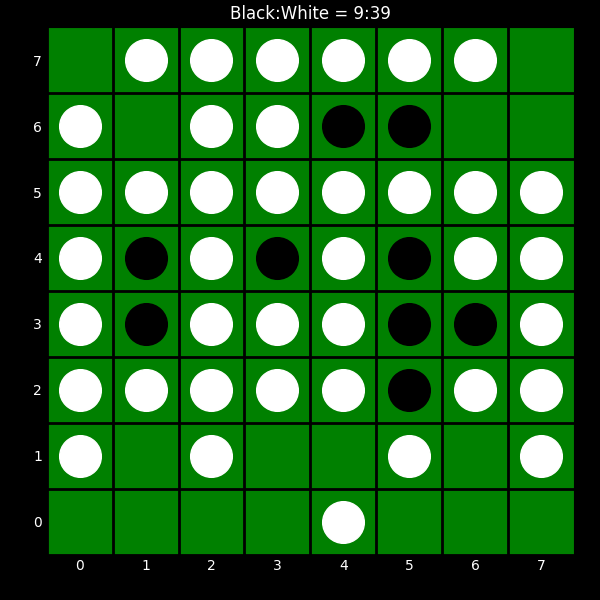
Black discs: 9
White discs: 39